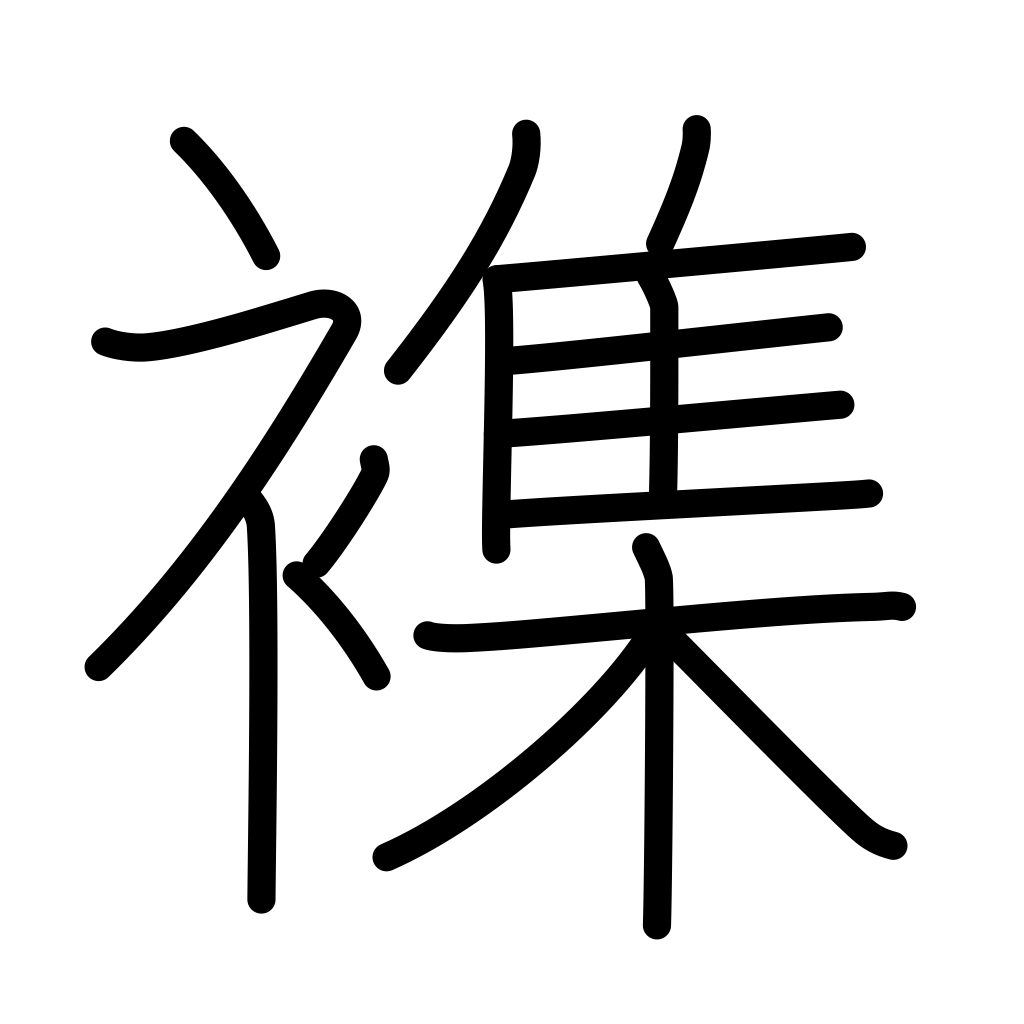
Meaning: mixed, blended, mix, mingle